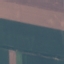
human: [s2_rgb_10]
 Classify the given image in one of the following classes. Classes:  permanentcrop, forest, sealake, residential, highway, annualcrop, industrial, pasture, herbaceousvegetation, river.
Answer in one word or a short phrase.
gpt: AnnualCrop